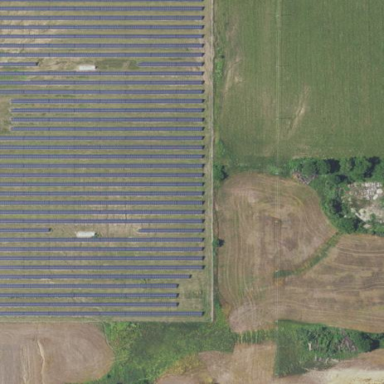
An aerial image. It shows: Solar power plant utilizing photovoltaic technology.